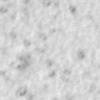
Label: no_change